Question: SSRS - Report Builder 3.0
We have recently migrated all our SQL Server datetime columns to datetimeoffset columns. This has had a deleterious effect on one of our reports.
The report references a NULLABLE datetimeoffset column called TerminalStateDateTime. I wish to use the following formatting:
= Format(Fields!TerminalStateDateTime.Value.DateTime, "dd MMM yyyy hh:mm")
Unfortunately, when the value of TerminalStateDateTime is NULL, it shows #Error. I've tried using IIF and Switch to trap this, but nothing works:
'''
=IIF(IsNothing(Fields!TerminalStateDateTime.Value), "", Format(Fields!TerminalStateDateTime.Value.DateTime, "dd MMM yyyy hh:mm"))
'''

Does anyone have any idea how to disregard NULL values and yet correctly format non-NULL values?
Thanks
Edward
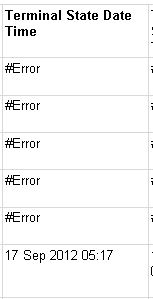
Answer: Your easiest option is to simply apply the formatting at the Textbox, not via an expression.
With some simple data:
'''
select TerminalStateDateTime = cast('20140101' as datetimeoffset)
union all select TerminalStateDateTime = cast('20140201' as datetimeoffset)
union all select null
'''

I have a simple table:

The first column simply displays the value. The second uses your expression, i.e.
'''
= Format(Fields!TerminalStateDateTime.Value.DateTime, "dd MMM yyyy hh:mm")
'''
The third applies the same format, but in the textbox properties:

You can see this doesn't give '#Error':